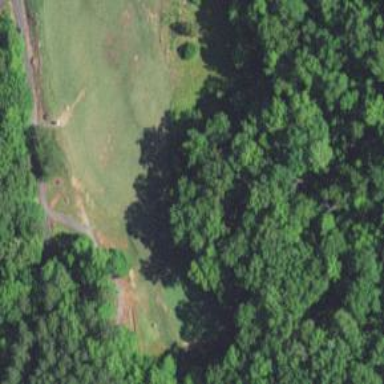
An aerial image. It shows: View of golf hole.